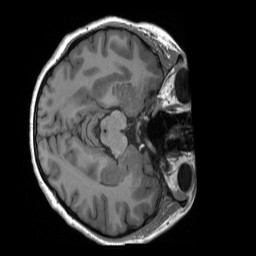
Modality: T1w
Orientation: axial
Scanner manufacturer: siemens
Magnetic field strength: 3 T
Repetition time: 2.4 s
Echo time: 0.00224 s